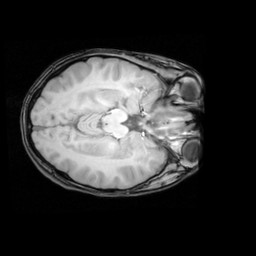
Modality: T1w
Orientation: axial
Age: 21
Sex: female
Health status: healthy
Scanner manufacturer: philips
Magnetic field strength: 3 T
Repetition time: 0.012 s
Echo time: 0.0037 s